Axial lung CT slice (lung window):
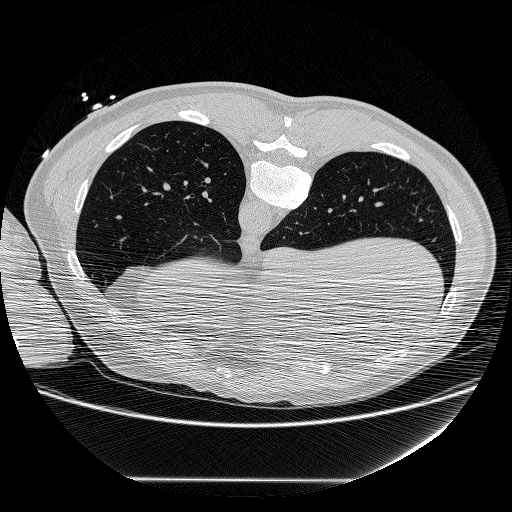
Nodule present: no